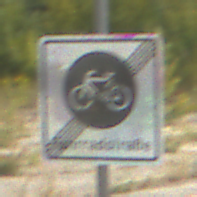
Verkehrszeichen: EndeFahrradstrasse
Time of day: Midday
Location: Outdoor (Suburban)
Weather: PartlyCloudy
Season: Summer
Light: Natural